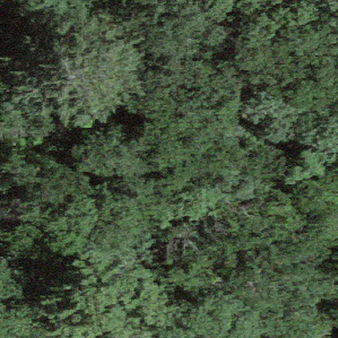
Label: other